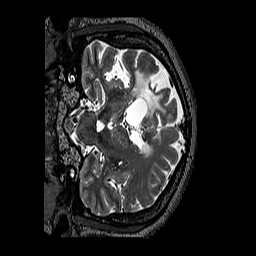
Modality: T2w
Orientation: coronal
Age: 46
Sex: male
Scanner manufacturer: siemens
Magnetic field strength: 3 T
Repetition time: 3.2 s
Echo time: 0.567 s